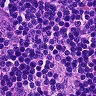
Metastatic tissue present: no